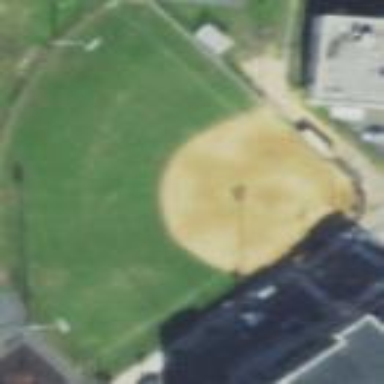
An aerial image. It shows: Grass pitch used for baseball.